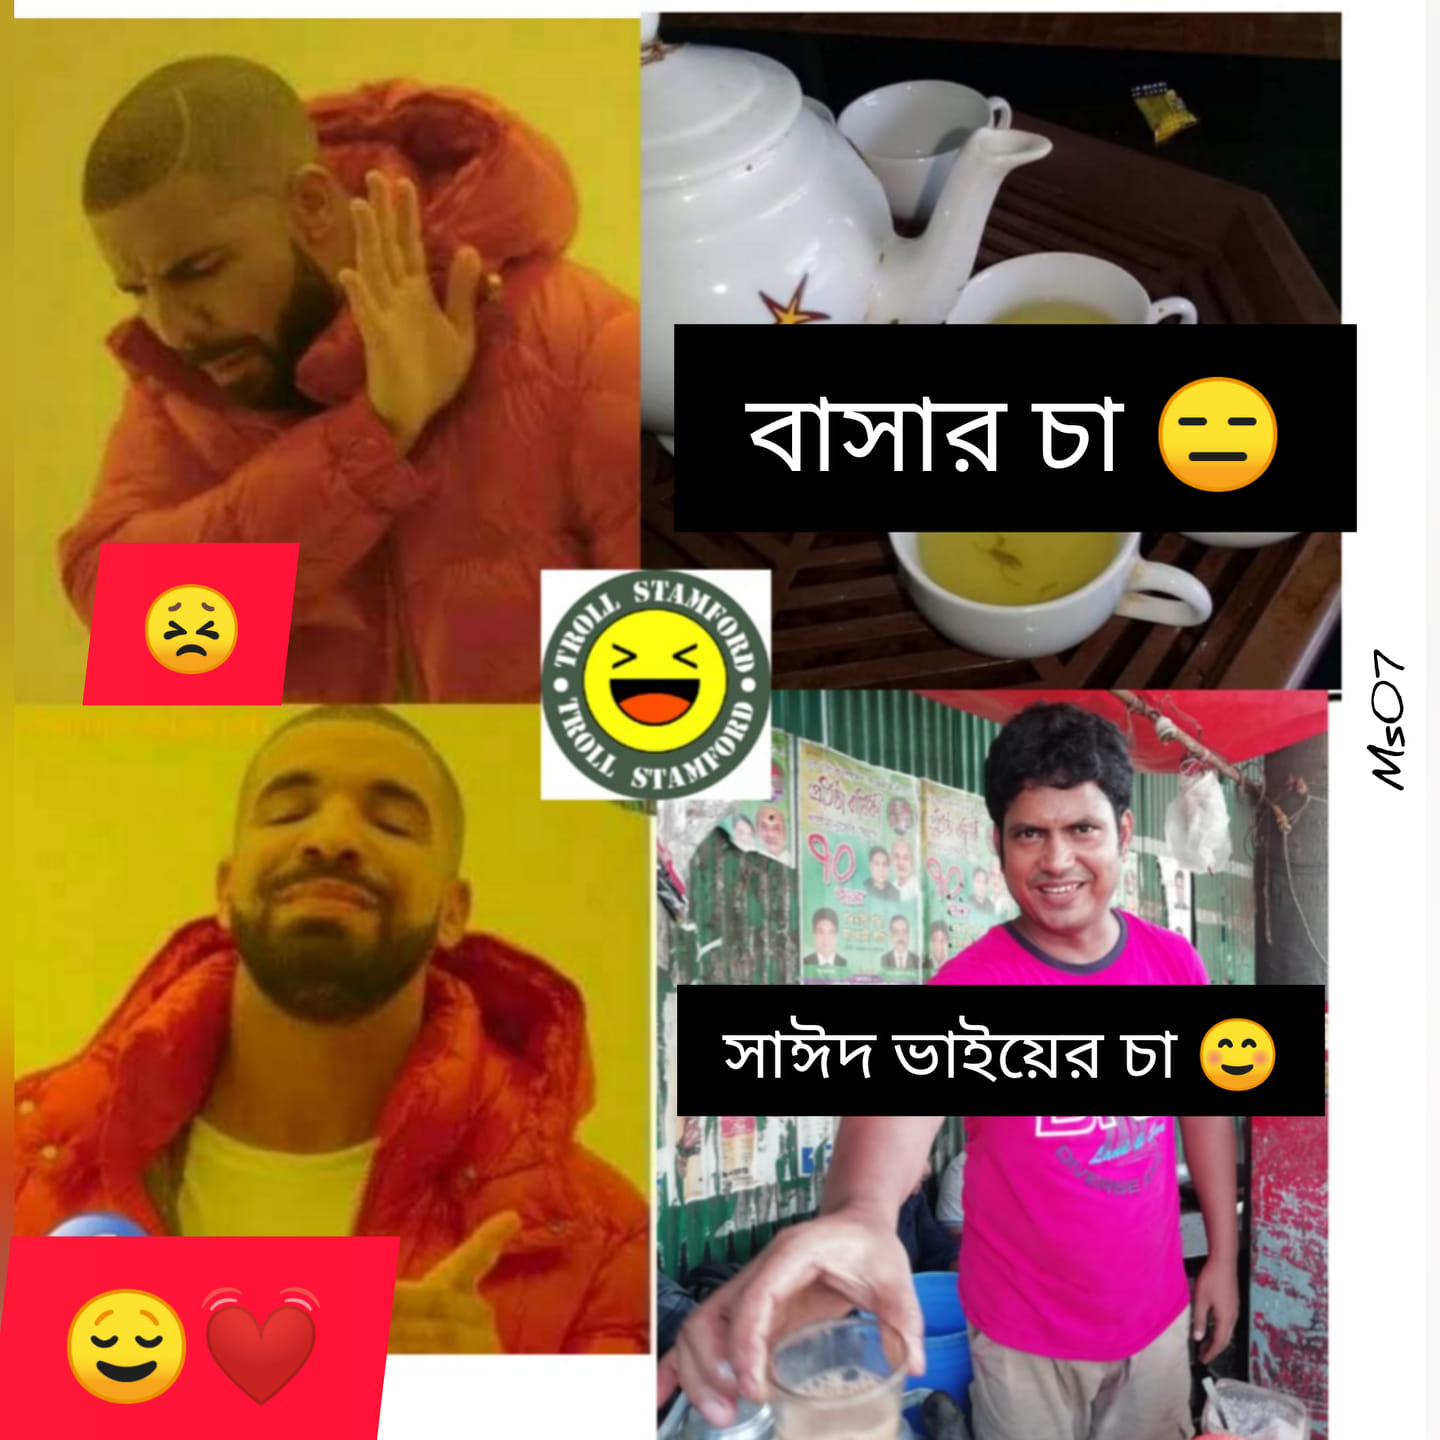
Caption: বাসার চা      সাঈদ ভাইয়ের চা
Label: non-hate